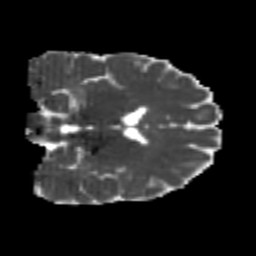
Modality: MD
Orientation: coronal
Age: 23
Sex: male
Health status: healthy
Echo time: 0.074 s